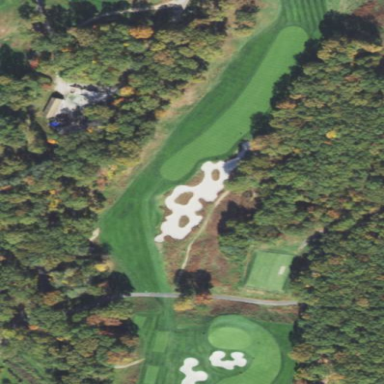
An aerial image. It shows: Golf bunker filled with sandy terrain.